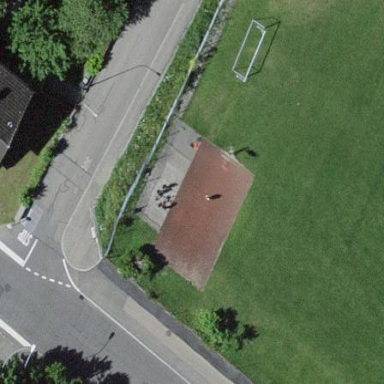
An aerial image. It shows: Tartan basketball court on the leisure land pitch.